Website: apple
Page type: customer-info-address
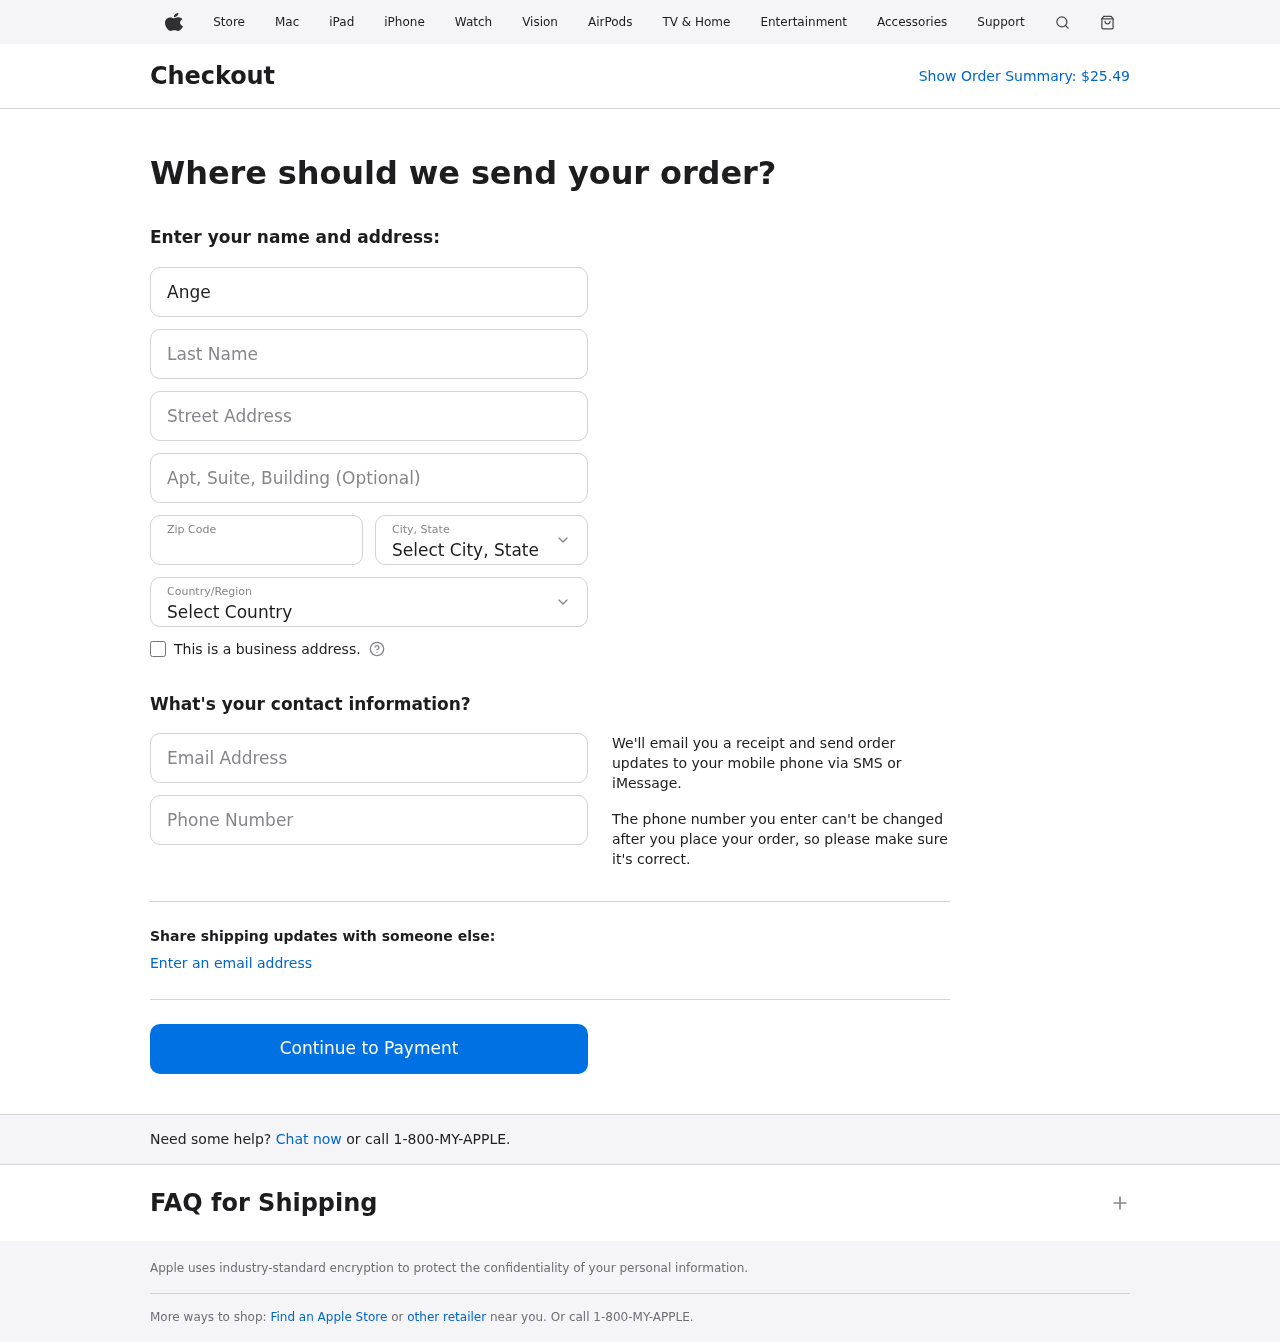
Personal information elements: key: PII_CITY_STATE
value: North James, PR
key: PII_COUNTRY
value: United States
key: PII_EMAIL
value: angela_shah@yahoo.com
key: PII_FIRSTNAME
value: Angela
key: PII_LASTNAME
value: Shah
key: PII_PHONE
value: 3277639147
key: PII_POSTCODE
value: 52506
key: PII_STREET
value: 89785 James Cape Apt. 313
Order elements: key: ORDER_TOTAL
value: $25.49